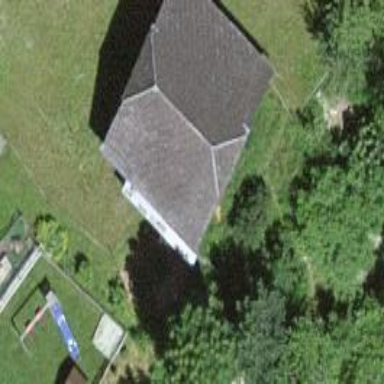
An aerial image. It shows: Rural barn.